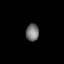
Tissue: lung
Cell type: Epithelial cells
Senescence score: 0.7035
Nuclear area (px): 220
Mean DAPI intensity: 117.077